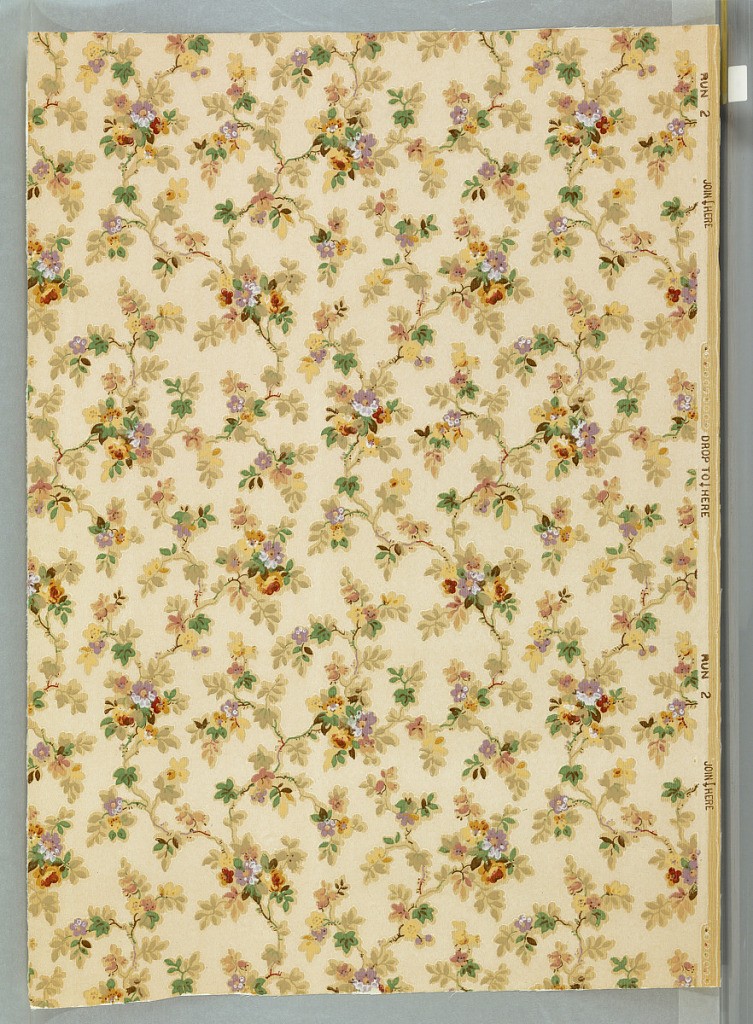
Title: Sidewall
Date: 1920
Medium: Machine-printed
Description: Incomplete width. All-over design of small flowering branches in colors. Beige ground.